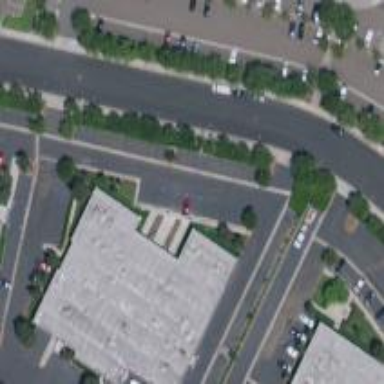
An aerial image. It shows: Industrial building.